【题型】解答题　【知识点】平面几何　【难度】easy
如图，在梯形 $ABCD$ 中，$AB \parallel CD$，且 $AB:CD=3:2$，点 $E$ 是边 $CD$ 的中点，联结 $BE$ 交对角线 $AC$ 于点 $F$，若 $\overrightarrow{AB}=\vec{a}$，$\overrightarrow{AD}=\vec{b}$。}

\noindent (1)直接用 $\vec{a}$、$\vec{b}$ 表示 $\overrightarrow{DC}=$\_\_\_\_\_；$\overrightarrow{AC}=$\_\_\_\_\_；$\overrightarrow{AF}=$\_\_\_\_\_；

\noindent (2)求作 $\overrightarrow{BF}$ 在 $\overrightarrow{BA}$、$\overrightarrow{BC}$ 方向上的分向量．（不要求写作法，但要保留作图痕迹，并指出所作图中表示结论的分向量）
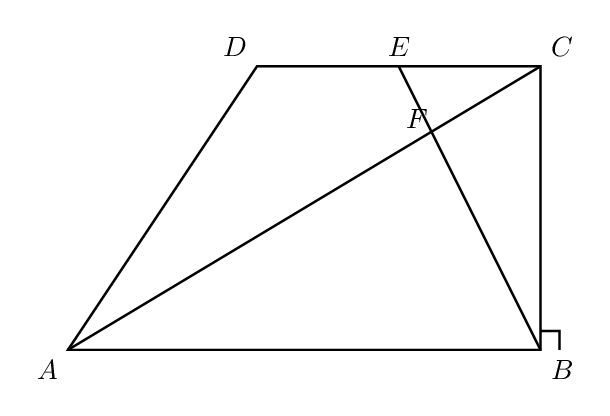
【解答】

\noindent \textbf{【答案】} (1)$\boldsymbol{\dfrac{2}{3}\vec{a}}$，$\boldsymbol{\vec{b} + \dfrac{2}{3}\vec{a}}$，$\boldsymbol{\dfrac{3}{4}\vec{b} + \dfrac{1}{2}\vec{a}}$；(2)作图见解析

\vspace{0.2cm}
\noindent \textbf{【详解】}
(1) 解：$\because AB \parallel CD$，$AB:CD = 3:2$，
$\therefore CD = \dfrac{2}{3}AB$，
$\because \overrightarrow{AB} = \vec{a}$，
$\therefore \overrightarrow{DC} = \dfrac{2}{3}\vec{a}$，
$\therefore \overrightarrow{AC} = \overrightarrow{AD} + \overrightarrow{DC} = \vec{b} + \dfrac{2}{3}\vec{a}$，
$\because$点$E$是边$CD$的中点，
$\therefore EC = \dfrac{1}{3}AB$，
$\because EC \parallel AB$，
$\therefore \triangle CEF \backsim \triangle ABF$，
$\therefore AF:CF = AB:CE = 3:1$，
$\therefore AF = \dfrac{3}{4}AC$，
$\therefore \overrightarrow{AF} = \dfrac{3}{4}\left(\vec{b} + \dfrac{2}{3}\vec{a}\right) = \dfrac{3}{4}\vec{b} + \dfrac{1}{2}\vec{a}$；

(2) 解：如图，$\overrightarrow{BM}$，$\overrightarrow{BN}$即为所求：

$\overrightarrow{BM}$是$\overrightarrow{BF}$在$\overrightarrow{BA}$方向上的分向量，
$\overrightarrow{BN}$是$\overrightarrow{BF}$在$\overrightarrow{BC}$方向上的分向量．

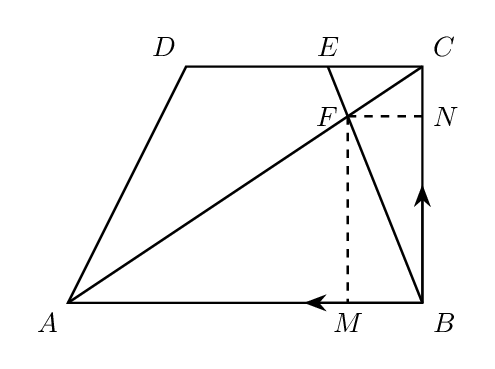